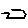
Label: hexagon